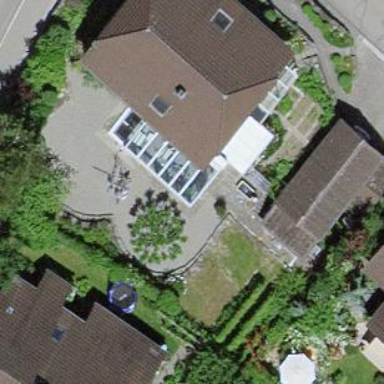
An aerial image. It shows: Detached building.